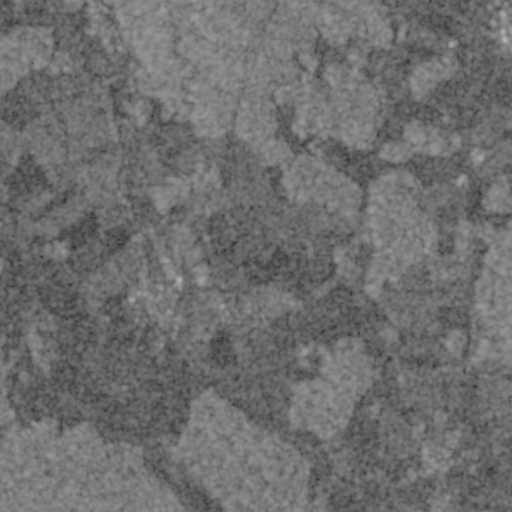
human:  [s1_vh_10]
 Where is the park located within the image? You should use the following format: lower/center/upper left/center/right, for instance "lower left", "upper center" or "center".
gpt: The park is located in the lower right of the image.
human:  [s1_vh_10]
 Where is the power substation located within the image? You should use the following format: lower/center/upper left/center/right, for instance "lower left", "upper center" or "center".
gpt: The power substation is located in the center of the image.
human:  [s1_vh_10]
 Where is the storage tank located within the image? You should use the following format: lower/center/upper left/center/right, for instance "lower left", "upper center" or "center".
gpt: The storage tank is located in the upper right of the image.
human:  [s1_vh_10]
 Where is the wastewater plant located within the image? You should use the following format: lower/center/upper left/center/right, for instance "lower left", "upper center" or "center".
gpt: The wastewater plant is located in the center left of the image.
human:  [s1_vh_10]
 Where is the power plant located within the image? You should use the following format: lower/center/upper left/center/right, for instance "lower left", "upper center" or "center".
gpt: There is no power plant in the image.

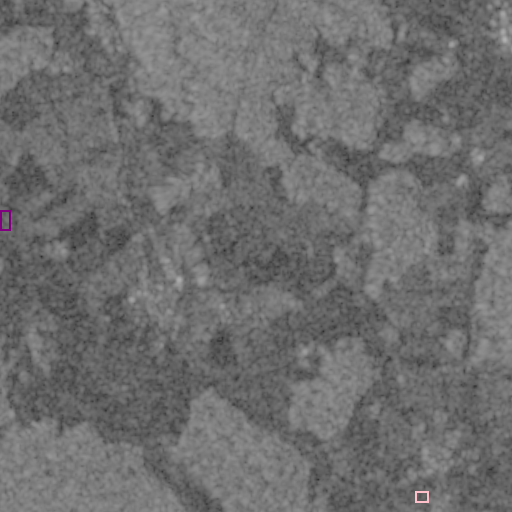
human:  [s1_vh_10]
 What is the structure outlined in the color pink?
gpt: The structure outlined in pink is a park.
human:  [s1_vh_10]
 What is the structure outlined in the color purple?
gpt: The structure outlined in purple is a wastewater plant.
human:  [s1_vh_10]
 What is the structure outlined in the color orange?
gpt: There is no orange outline.